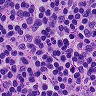
Metastatic tissue present: no